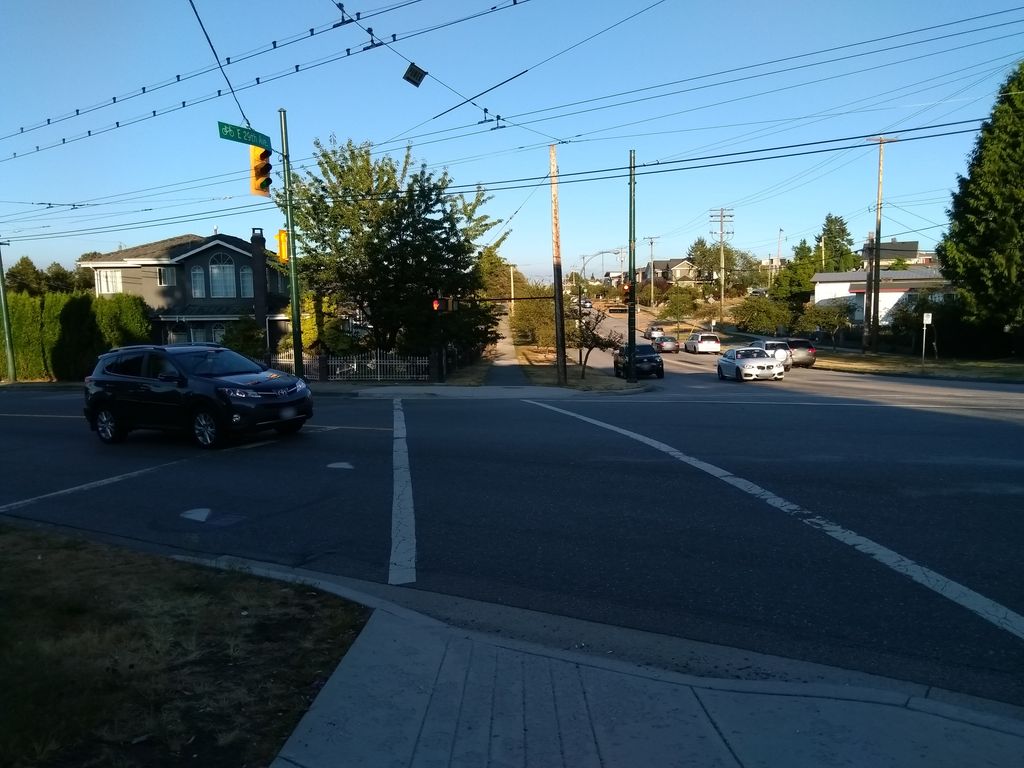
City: vancouver